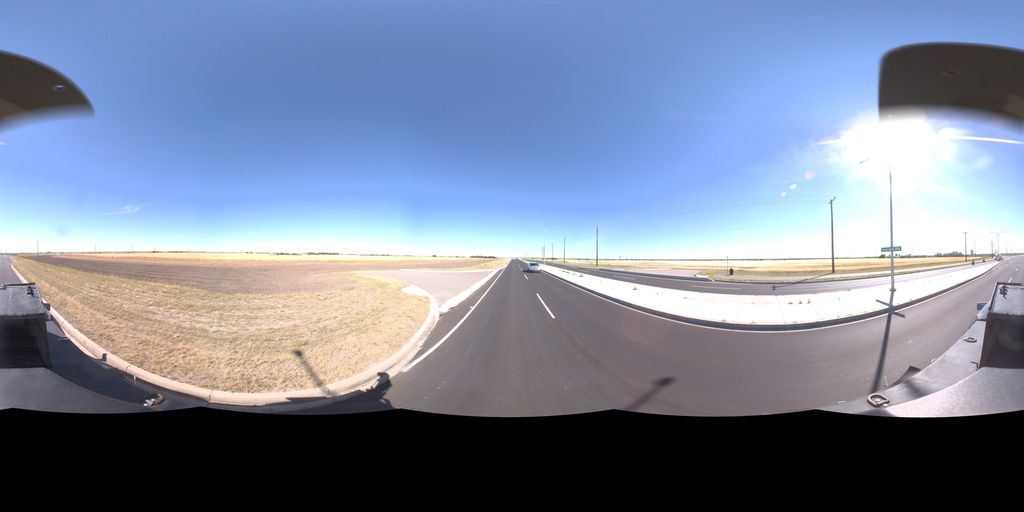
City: saskatoon